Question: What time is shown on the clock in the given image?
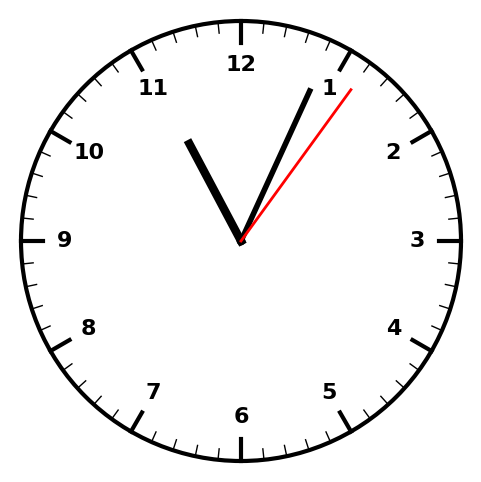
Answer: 11:04:06